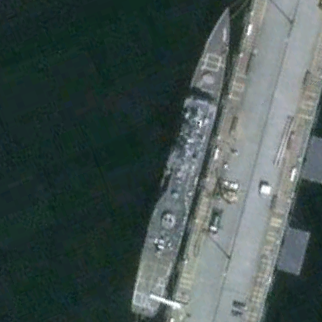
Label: cruiser